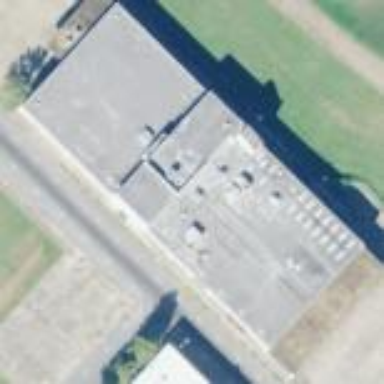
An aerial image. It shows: Office building.